A spectrogram of one vibration snapshot from a rotating bearing is shown (time on one axis, frequency on the other). Classify the bearing condition as one of: normal, inner_race, outer_race, ball.
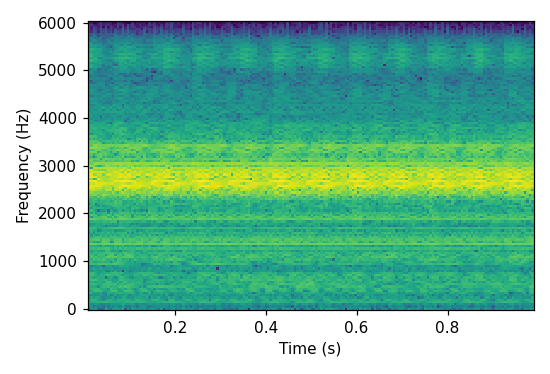
Answer: outer_race